Question: I have a form view in AngularJS and I'm using a modal from Angular-ui to display my form. Functionality wise, everything works great, however, when I dismiss the form, validation pop-ups display if the form is invalid.
This is what it looks like:

The pop-up doesn't show at all when the form is open but only when I click cancel and it starts fading away.
HMTL:
'''
<form name='newGroupForm'>
<div class="modal-body">
<label for="groupName">Group Name:
<input id="groupName" type="text" ng-model='newGroup.name' required>
</label>
<br/>
<label for="groupDesc">Group Description:
<input id="groupDesc" type="text" ng-model='newGroup.desc'>
</label>
<br/>
<label for="groupOwner">Group Name:
<select id="groupOwner" type="text" ></select>
</label>
</div>
<div class="modal-footer">
<button class="btn btn-warning" ng-click="cancel()">Cancel</button>
<button class="btn btn-primary" type="button" ng-click="submit()" ng-disabled="newGroupForm.$invalid">Create</button>
</div>
</form>
'''
Modal Controller:
'''
spApp.controller('newGroupCtrl',
function newGroupCtrl($scope, $modalInstance, groupService){
$scope.newGroup = {
name:null,
desc: null
};
$scope.submit = function(){
$modalInstance.close($scope.newGroup);
}
$scope.cancel = function (){
$modalInstance.dismiss('Cancelled group creation');
};
}
);
'''
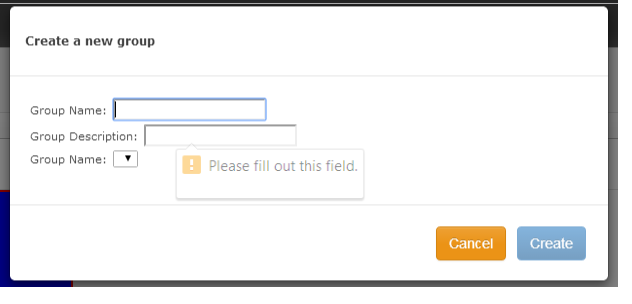
Answer: Add the novalidate attribute to your form to disable the browsers built in validation:
'''
<form name="myForm" novalidate >
'''